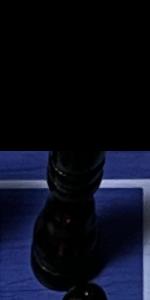
Label: Bishop_Black